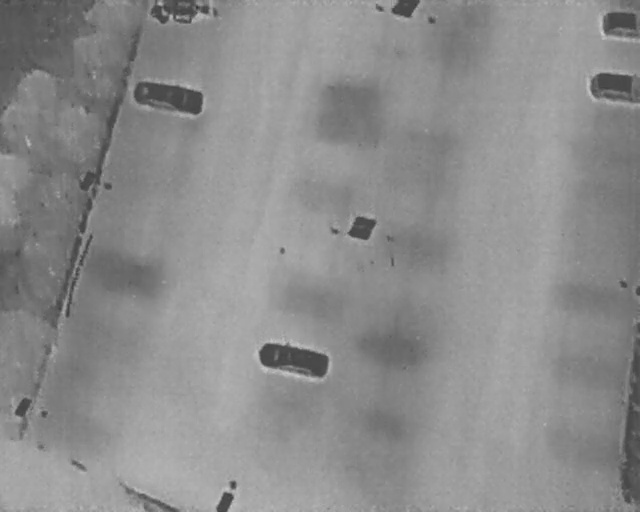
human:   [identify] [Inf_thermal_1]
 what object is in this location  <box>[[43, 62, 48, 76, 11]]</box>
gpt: <ref>1 medium car at the center</ref>